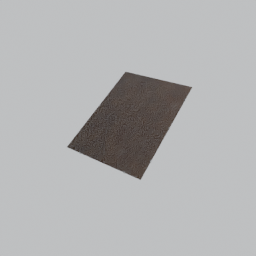
Label: decoration